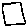
Label: square